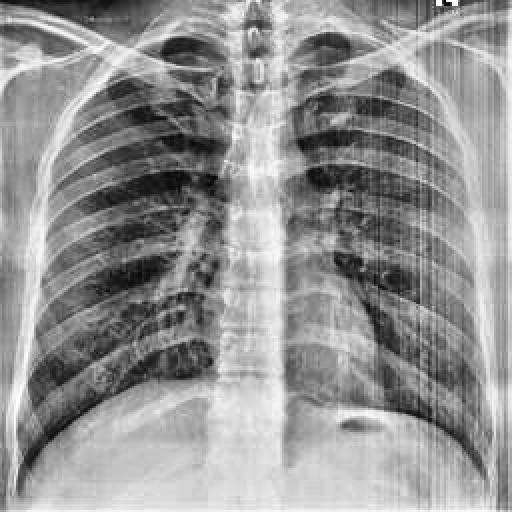
Finding: NORMAL